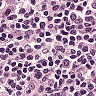
Metastatic tissue present: no